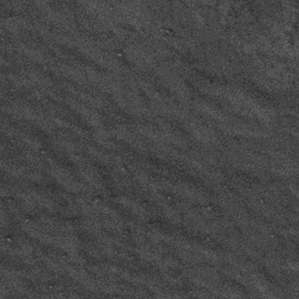
Label: frost